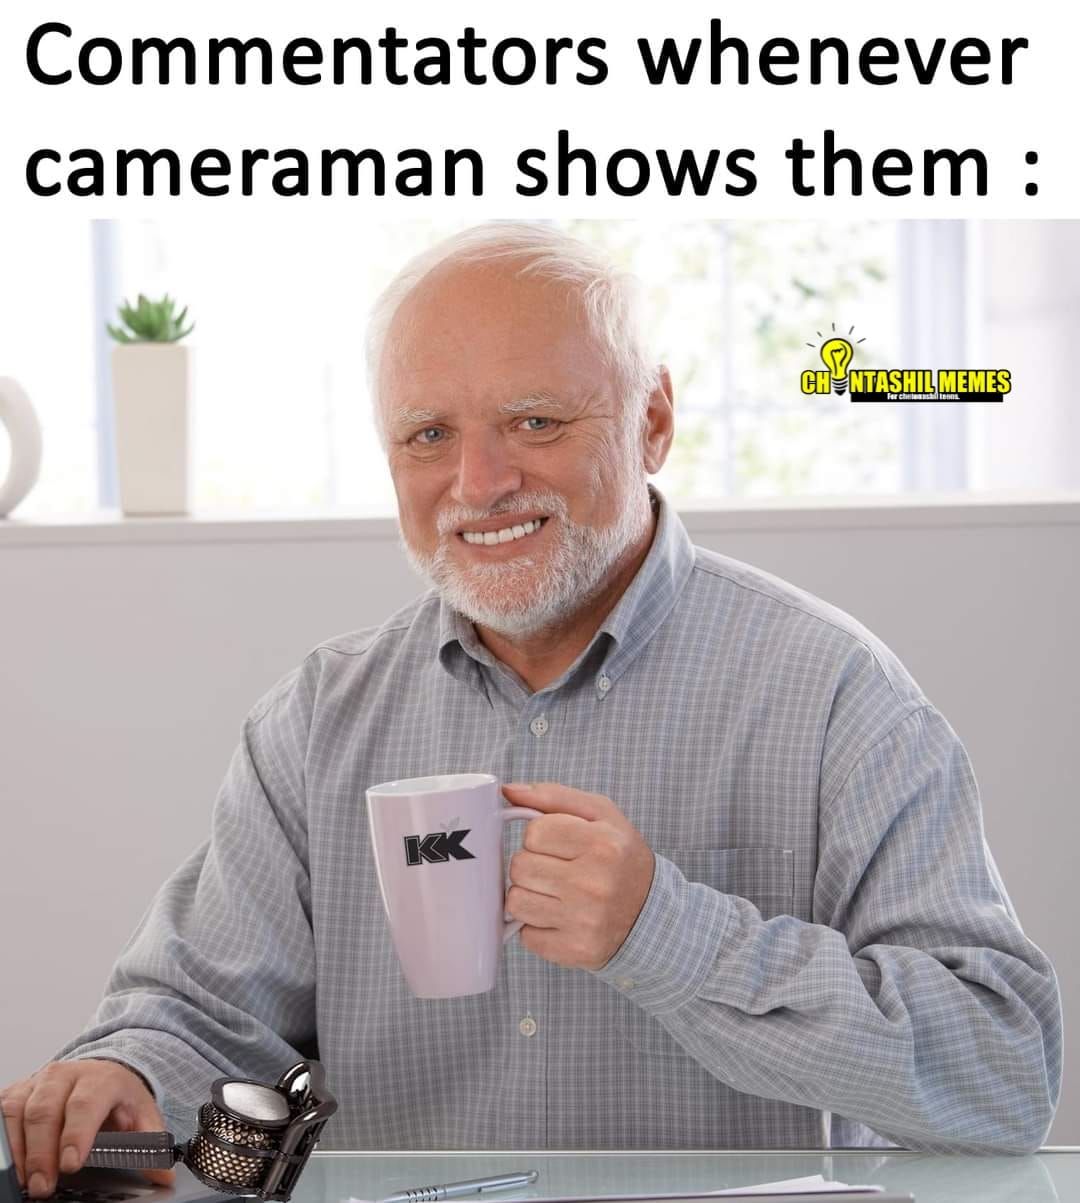
Caption: Commentators wheneve cameraman shows them :
Label: non-hate